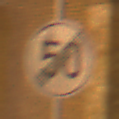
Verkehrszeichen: EndeGeschwindigkeit50
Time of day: Night
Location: Outdoor (Urban)
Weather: Clear
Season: NotSpecified
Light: Artificial